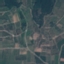
Land use / land cover: PermanentCrop